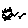
Label: bird